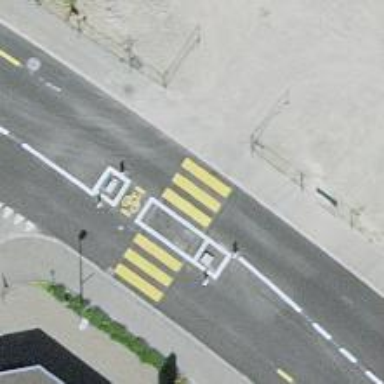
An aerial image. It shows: Marked crossing with zebra sign and island in the middle.